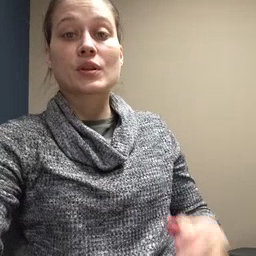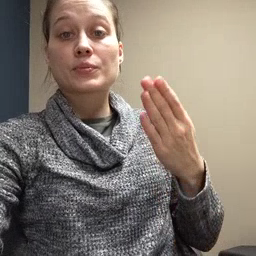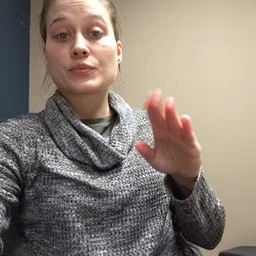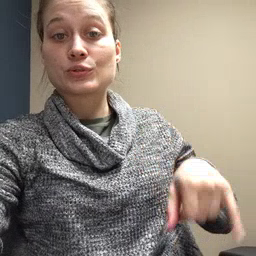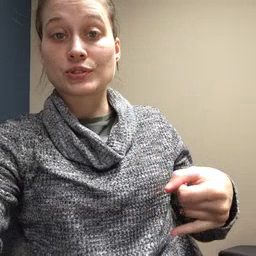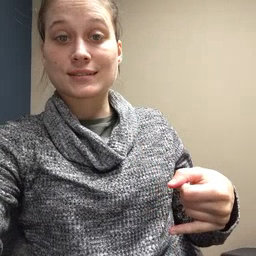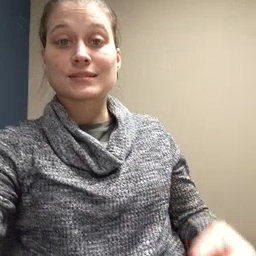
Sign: jeans